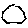
Label: hexagon